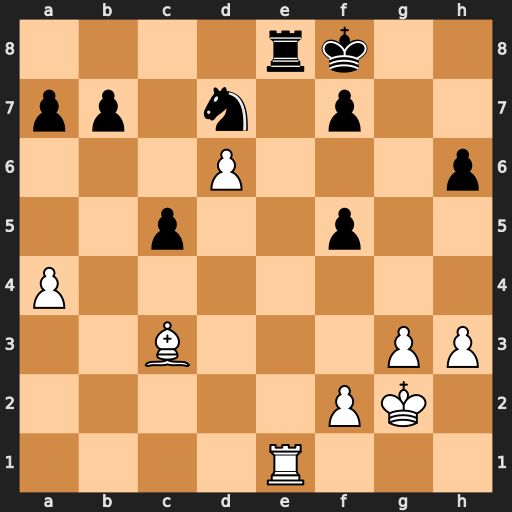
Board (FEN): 4rk2/pp1n1p2/3P3p/2p2p2/P7/2B3PP/5PK1/4R3
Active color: w
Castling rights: -
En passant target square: -
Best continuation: Bg7+ Kxg7 Rxe8